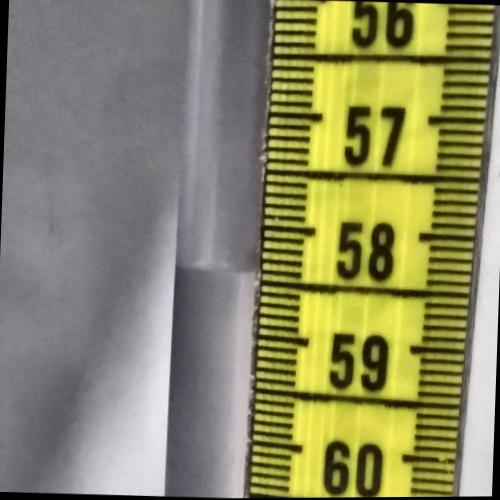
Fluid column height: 58.4 cm